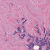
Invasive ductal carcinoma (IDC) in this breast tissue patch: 1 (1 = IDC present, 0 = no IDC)